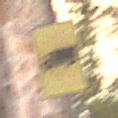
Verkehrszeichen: KFZZulaessigeGesamtmasse3Komma5TOhnePfeilsymbol
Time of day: MorningAfternoon
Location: Outdoor (Urban)
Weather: Clear
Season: NotSpecified
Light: Natural